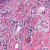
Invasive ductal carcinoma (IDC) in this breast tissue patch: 0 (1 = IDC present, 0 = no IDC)